Question: Count the number of objects in the diagram.
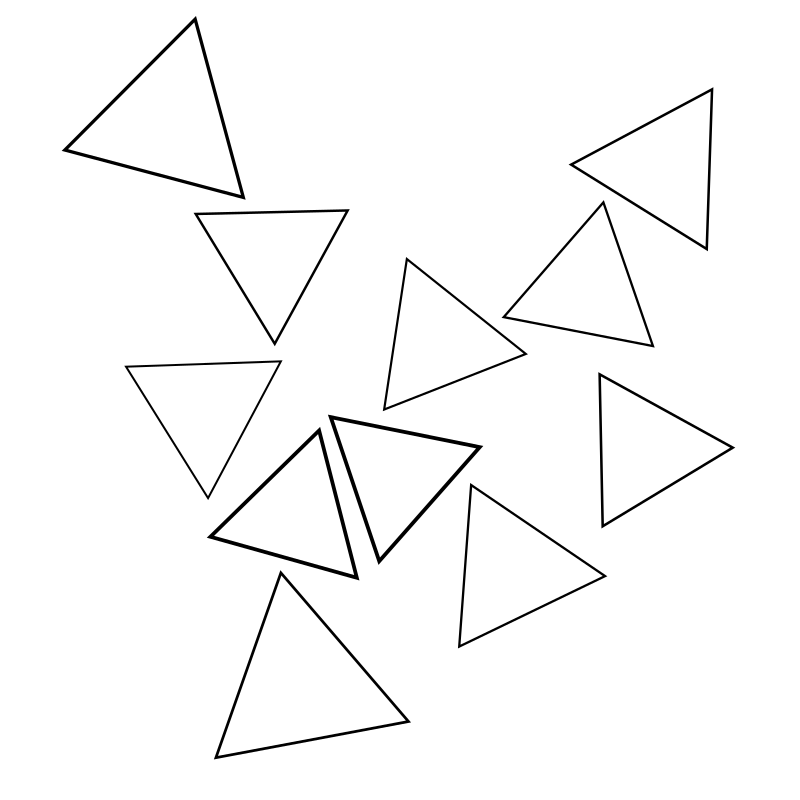
Answer: 11